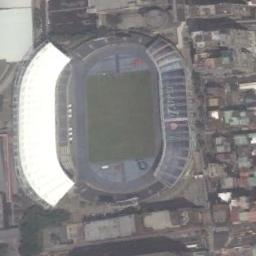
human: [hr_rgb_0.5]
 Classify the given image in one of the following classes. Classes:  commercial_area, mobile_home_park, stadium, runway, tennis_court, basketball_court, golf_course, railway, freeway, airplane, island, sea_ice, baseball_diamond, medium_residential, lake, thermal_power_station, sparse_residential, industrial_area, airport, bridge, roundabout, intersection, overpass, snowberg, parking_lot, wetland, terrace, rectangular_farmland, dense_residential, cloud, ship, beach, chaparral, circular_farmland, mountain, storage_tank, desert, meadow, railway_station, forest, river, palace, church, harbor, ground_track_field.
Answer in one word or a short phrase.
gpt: stadium